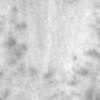
Label: no_change